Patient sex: F
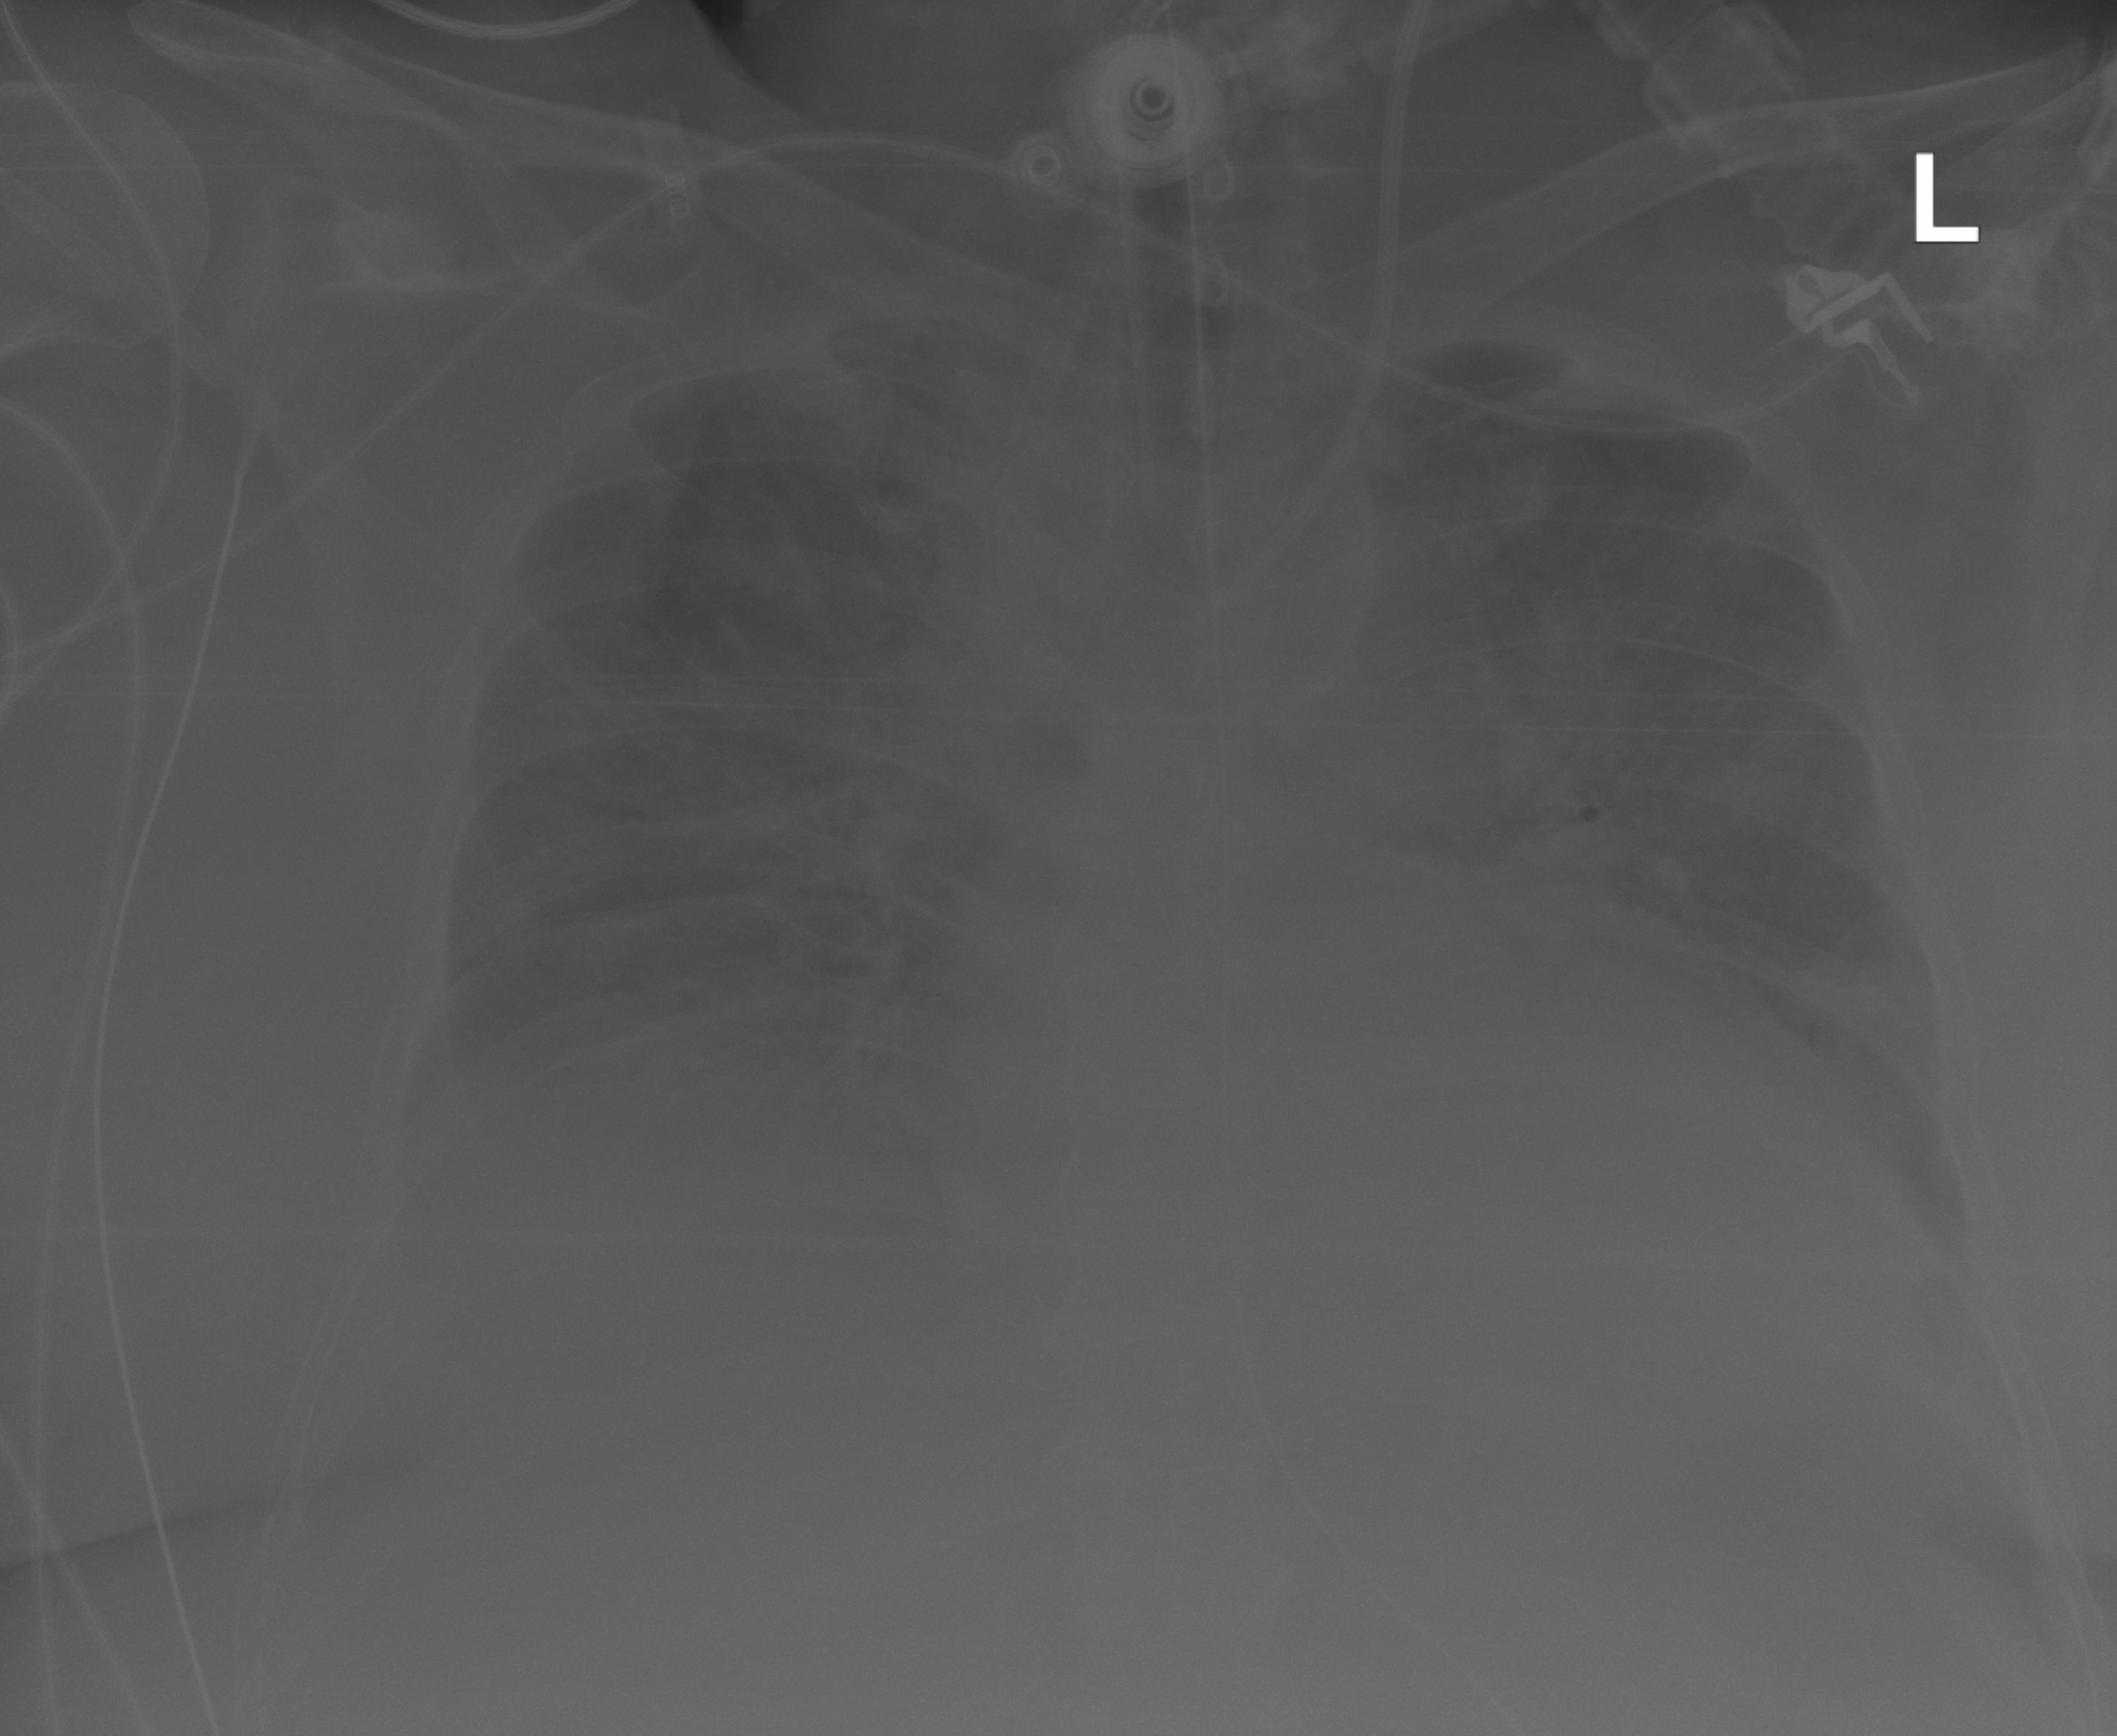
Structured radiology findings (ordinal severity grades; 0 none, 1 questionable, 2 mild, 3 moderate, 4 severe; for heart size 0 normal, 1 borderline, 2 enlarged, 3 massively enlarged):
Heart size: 3
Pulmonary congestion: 3
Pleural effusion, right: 2
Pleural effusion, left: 2
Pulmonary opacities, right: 3
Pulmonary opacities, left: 3
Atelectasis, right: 2
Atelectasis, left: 2